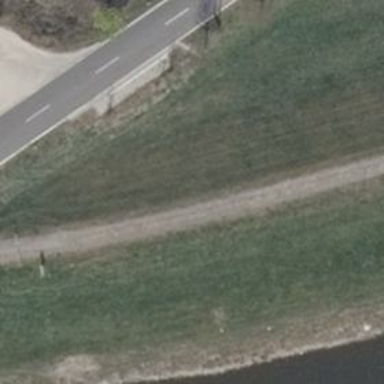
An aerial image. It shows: Embankment created as man-made structure.